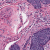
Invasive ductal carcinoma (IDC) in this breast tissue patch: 0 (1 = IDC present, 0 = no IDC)